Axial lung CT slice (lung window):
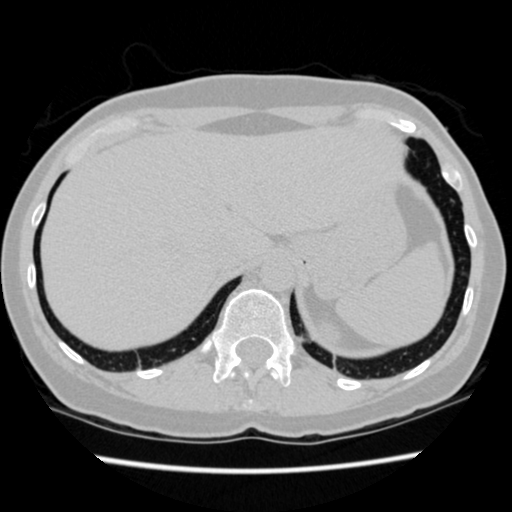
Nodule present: yes
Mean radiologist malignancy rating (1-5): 3